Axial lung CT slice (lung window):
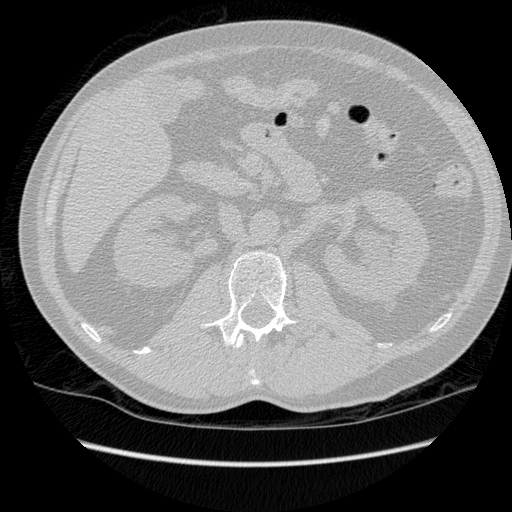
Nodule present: no